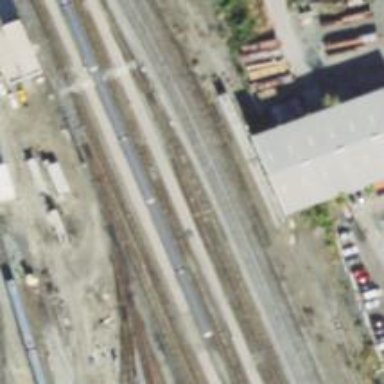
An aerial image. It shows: Electrified railway with rail tracks.